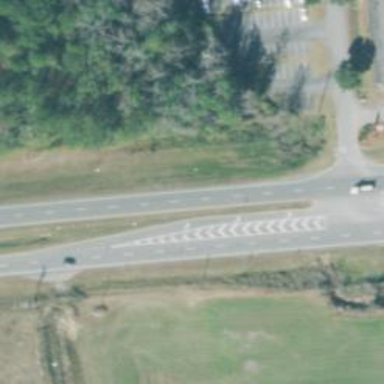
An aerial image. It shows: Asphalt road classified as trunk highway.